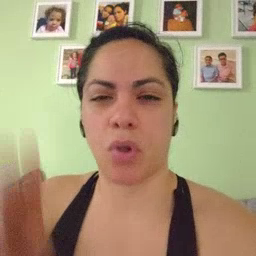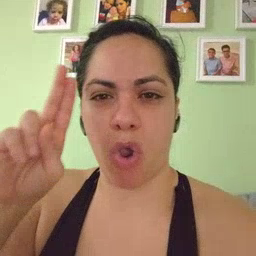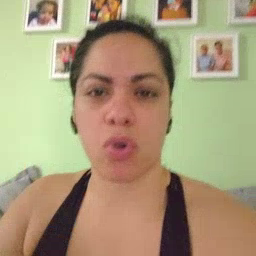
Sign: uncle